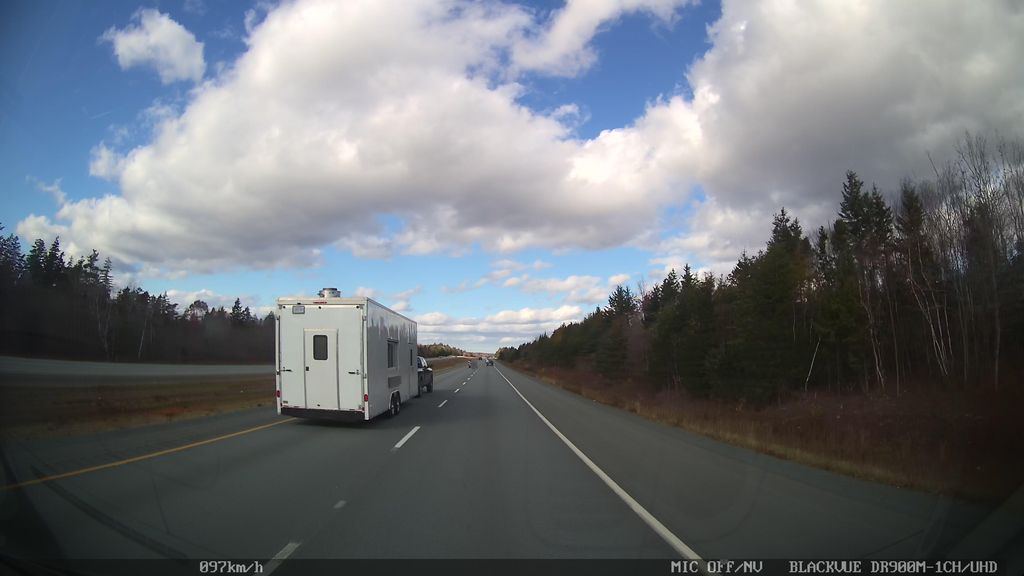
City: halifax